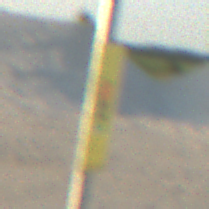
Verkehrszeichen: FahrzeugeMitWassergefaehrdenderLadungOhnePfeilsymbol
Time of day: SunriseSunset
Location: Outdoor (Beach)
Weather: Clear
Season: NotSpecified
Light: Natural